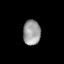
Tissue: lung
Cell type: Epithelial cells
Senescence score: 0.2276
Nuclear area (px): 430
Mean DAPI intensity: 155.437